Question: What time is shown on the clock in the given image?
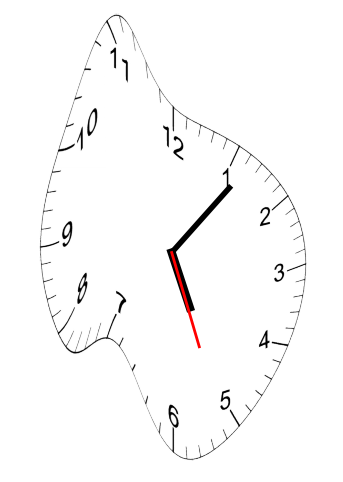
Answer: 05:06:26